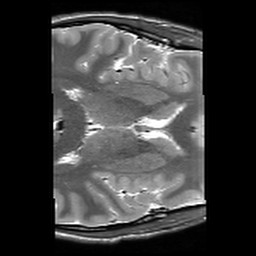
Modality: T2w
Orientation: axial
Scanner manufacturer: siemens
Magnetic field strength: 3 T
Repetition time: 10.64 s
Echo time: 0.05 s